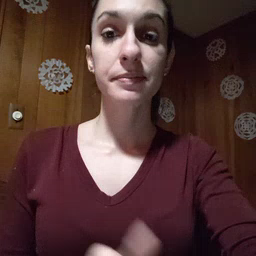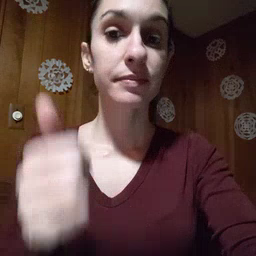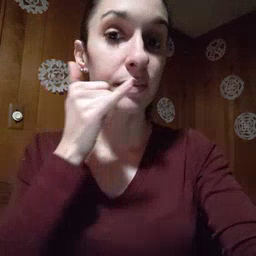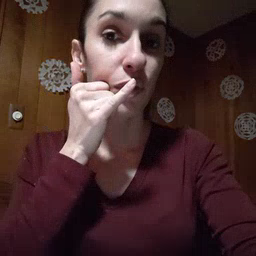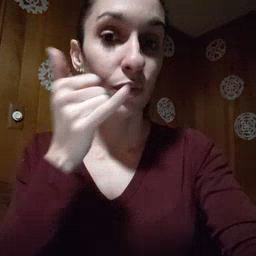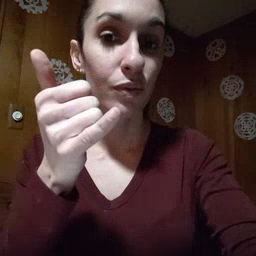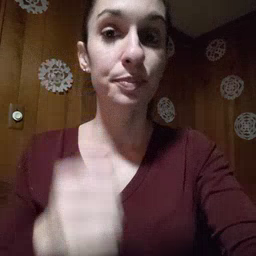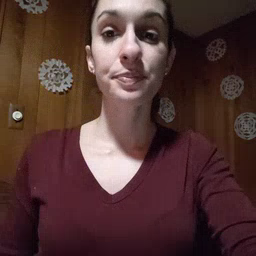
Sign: callonphone